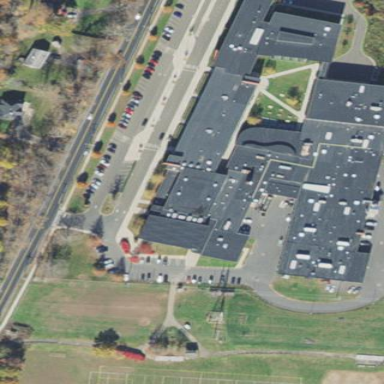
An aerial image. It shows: School.